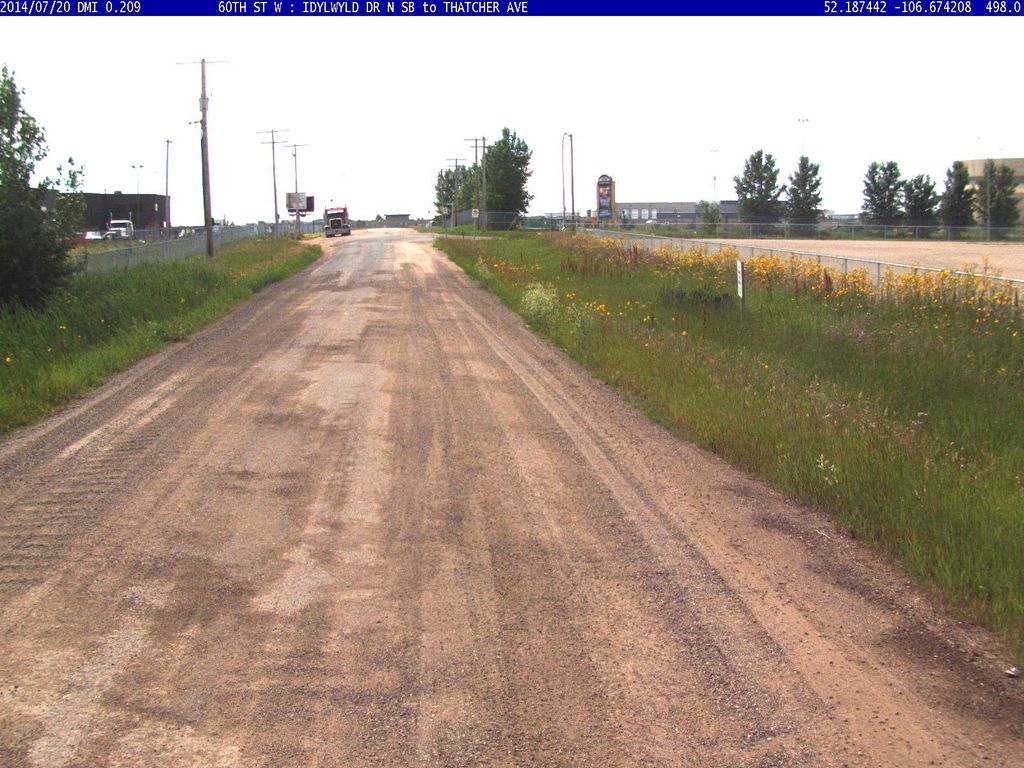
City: saskatoon